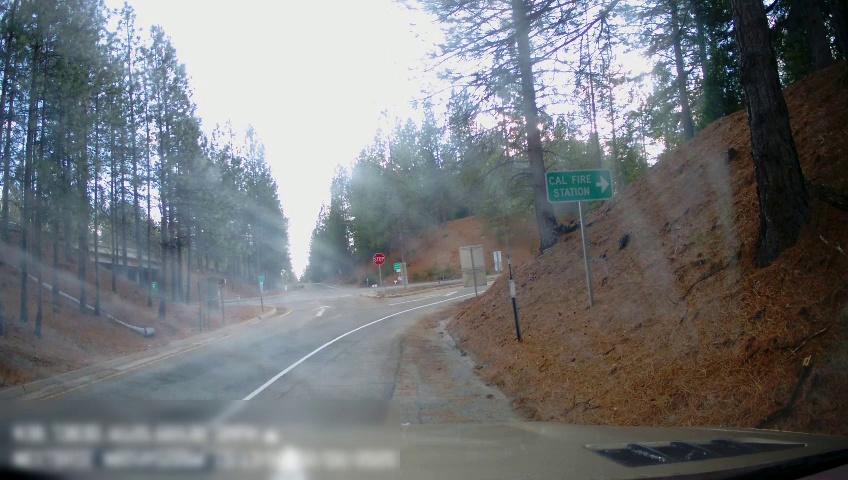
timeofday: Day
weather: Sunny
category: Drivable Space
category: Lanes | Alternate Lane
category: Lanes | Alternate Lane
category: Traffic | Signs
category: Traffic | Signs
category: Traffic | Signs